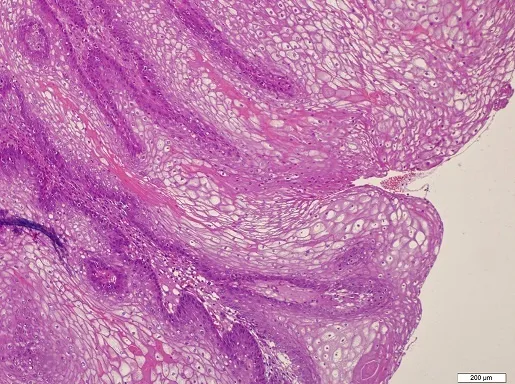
Hyperplasia on the papillary surface and koilocytotic changes in metaplastic squamous epithelial cells.
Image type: pathology (h&e)